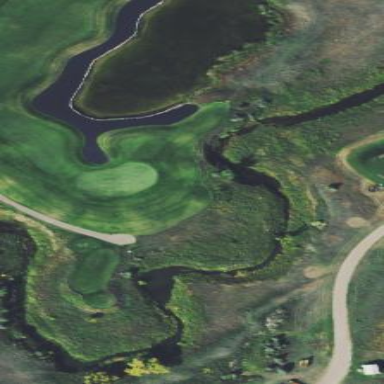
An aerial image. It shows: Water hazard on golf course.